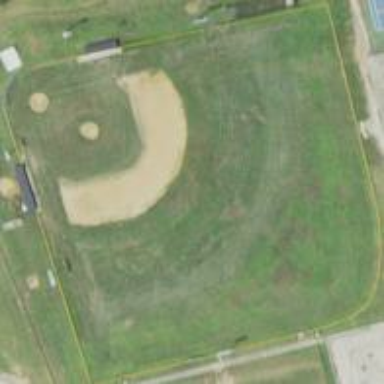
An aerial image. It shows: Grass pitch designated for baseball.